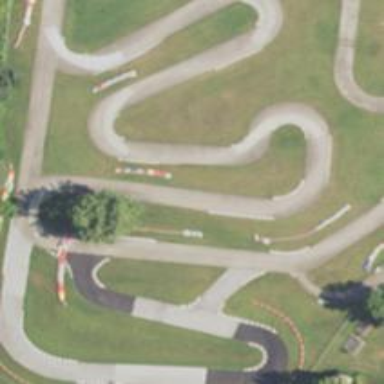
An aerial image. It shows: Karting raceway.